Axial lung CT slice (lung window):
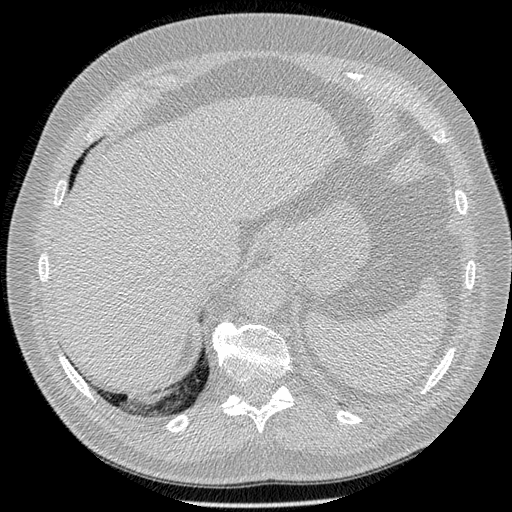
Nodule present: no